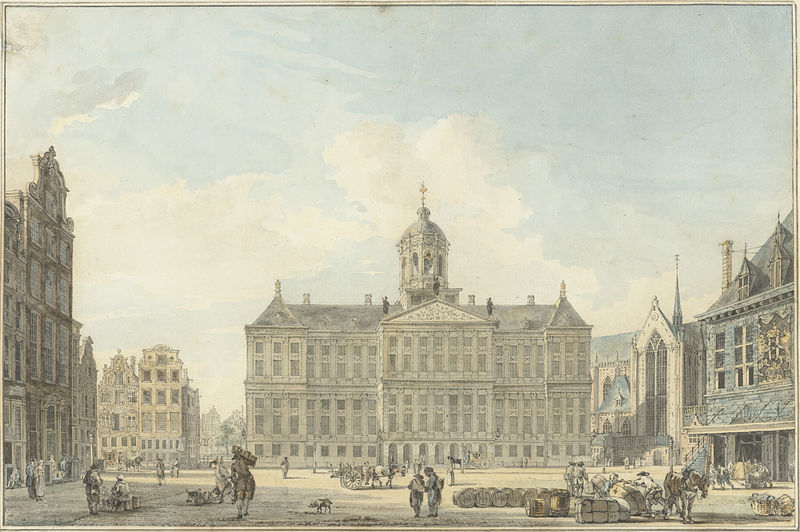
Titel: Amsterdam, de Dam met het Stadhuis en de Waag
Künstler: Reinier Vinkeles
Standort: Amsterdam
Institution: Rijksmuseum
Schlagwörter: people, horses, building, dog, ciel, cheval, ville, city, fenêtre, cart, temple, nuage, nuages, fenêtres, donkey, place, marketplace, marché